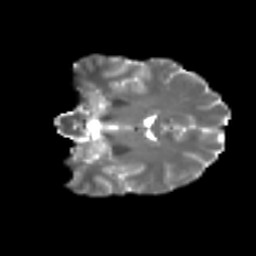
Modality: T2w
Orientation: coronal
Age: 23
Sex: female
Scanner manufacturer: ge
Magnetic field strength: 3 T
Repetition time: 7.8 s
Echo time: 0.0606 s